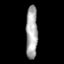
Tissue: skin
Cell type: Epithelial cells
Senescence score: 0.795
Nuclear area (px): 611
Mean DAPI intensity: 166.998